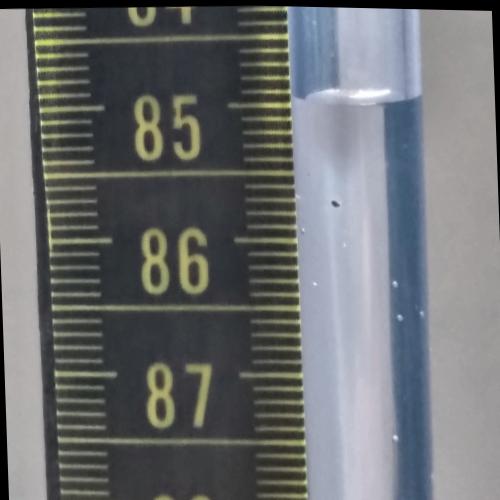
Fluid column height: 85.0 cm